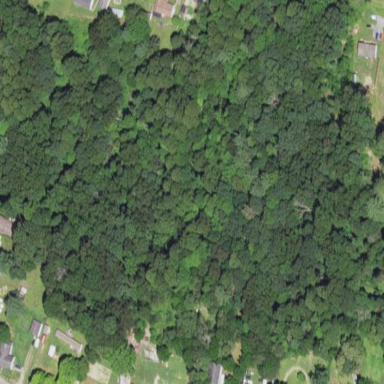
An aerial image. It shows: Serene woodland landscape.